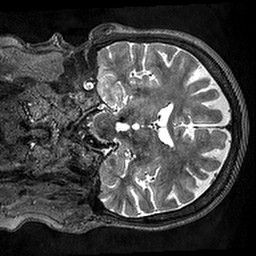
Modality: T2w
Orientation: coronal
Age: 73
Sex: female
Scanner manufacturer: siemens
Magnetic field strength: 3 T
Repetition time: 3.2 s
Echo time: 0.567 s